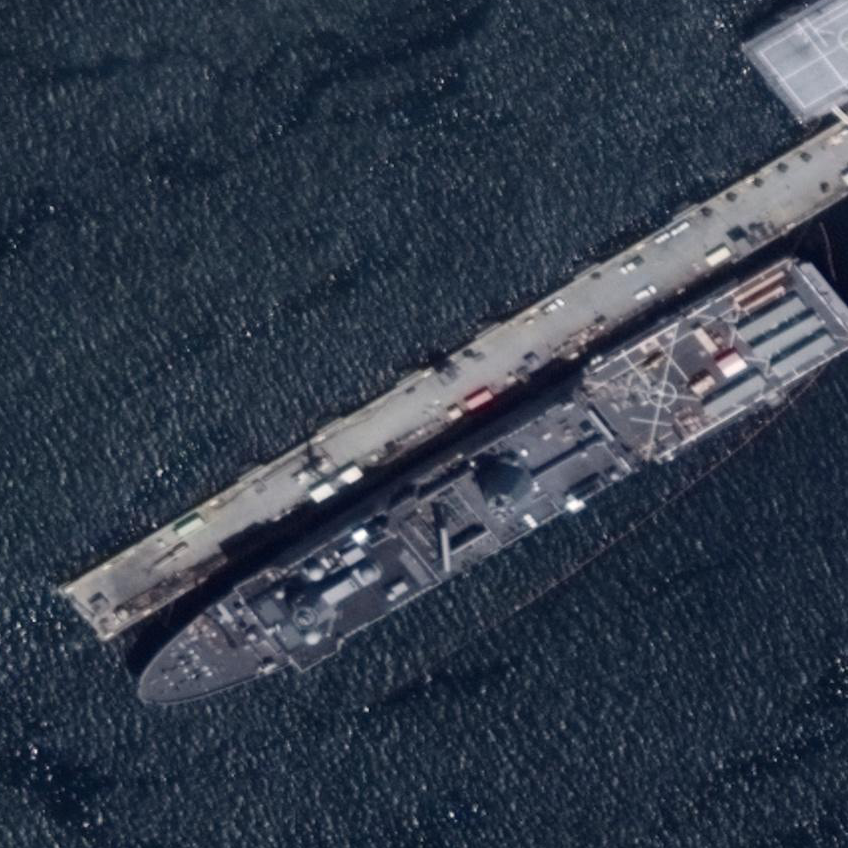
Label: San_Antonio-class_transport_dock